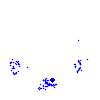
Particle: pion